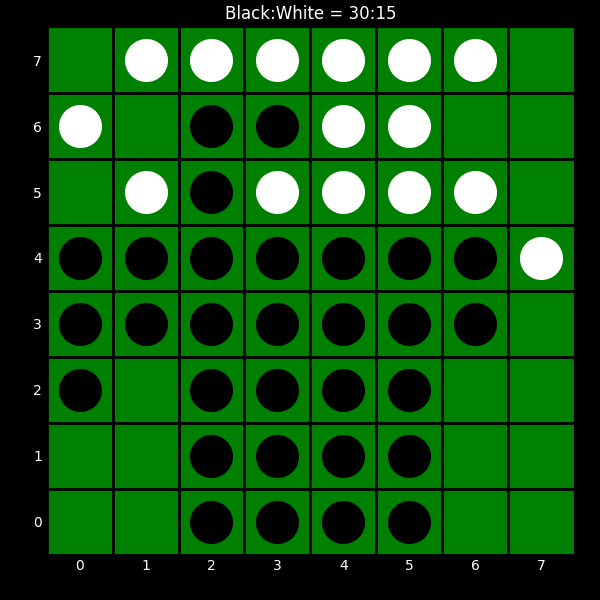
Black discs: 30
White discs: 15